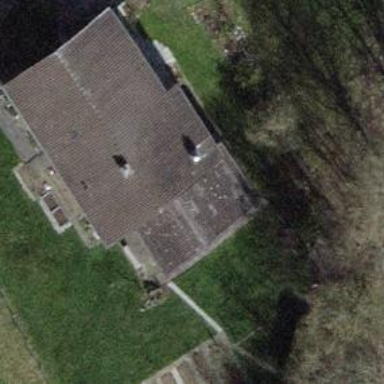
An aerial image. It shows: Detached building with tile roof.